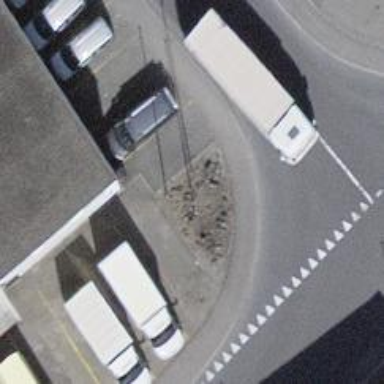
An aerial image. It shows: Sidewalk along the footway.